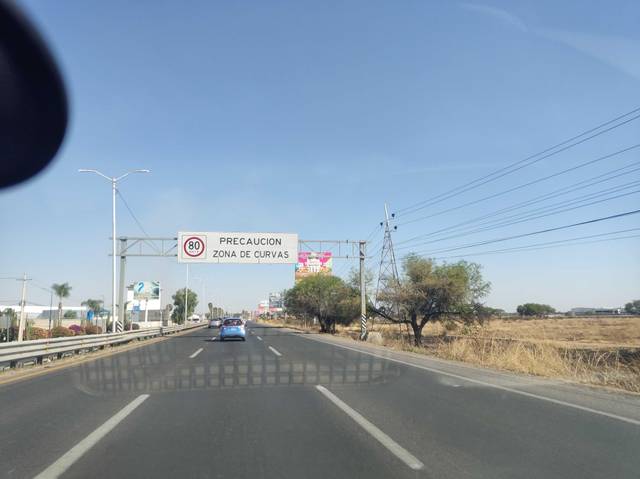
Region: Mexico
Coordinates: 20.964, -101.453